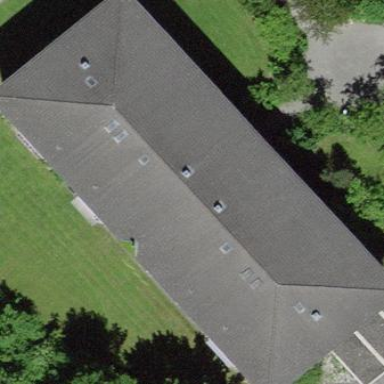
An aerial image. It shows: Hipped roof apartment building.